Question: I love that I can tab through {}, [], (), etc. in Aptana but when I'm editing HTML and the existing node I'm currently editing is highlighted with the same light-grey border I inevitably try to step through it when I'm done by hitting tab and re-discover it doesn't work.

Am I missing a really obvious keyboard shortcut?
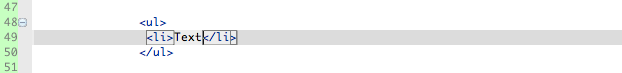
Answer: Shift+Enter will jump to the next line (while also adding a new line after the current one), but I don't think there is a shortcut to cycle past it normally.